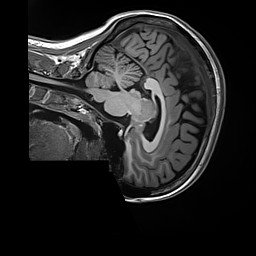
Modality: T1w
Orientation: sagittal
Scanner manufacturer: siemens
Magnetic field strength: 3 T
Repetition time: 2.5 s
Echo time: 0.00299 s